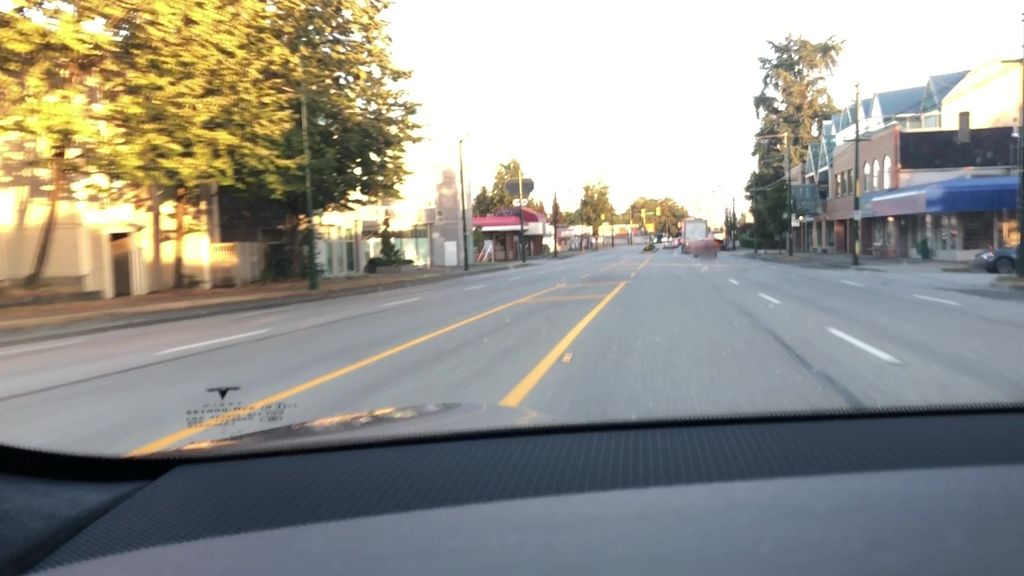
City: vancouver